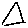
Label: triangle